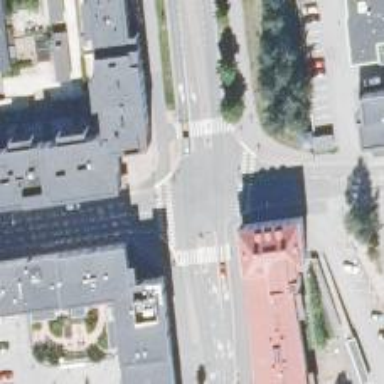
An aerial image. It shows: Marked crossing with pedestrian island.